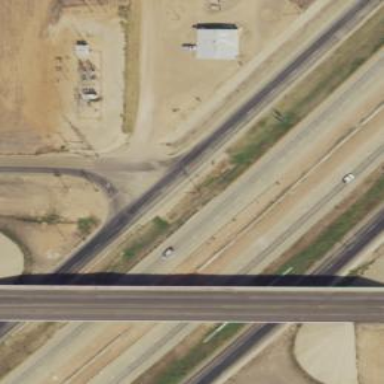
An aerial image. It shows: View of motorway.